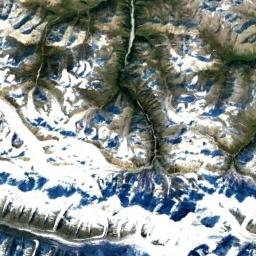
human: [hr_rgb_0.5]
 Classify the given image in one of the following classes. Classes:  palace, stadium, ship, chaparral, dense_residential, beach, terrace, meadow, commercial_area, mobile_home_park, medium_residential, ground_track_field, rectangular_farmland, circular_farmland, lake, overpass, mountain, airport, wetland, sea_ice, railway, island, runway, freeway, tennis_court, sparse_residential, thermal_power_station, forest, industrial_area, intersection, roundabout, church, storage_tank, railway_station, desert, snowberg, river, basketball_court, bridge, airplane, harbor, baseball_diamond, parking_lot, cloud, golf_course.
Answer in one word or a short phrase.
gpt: snowberg